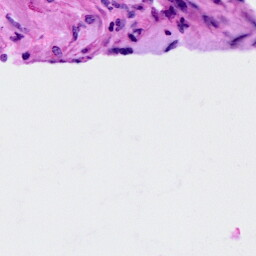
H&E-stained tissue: Cervix